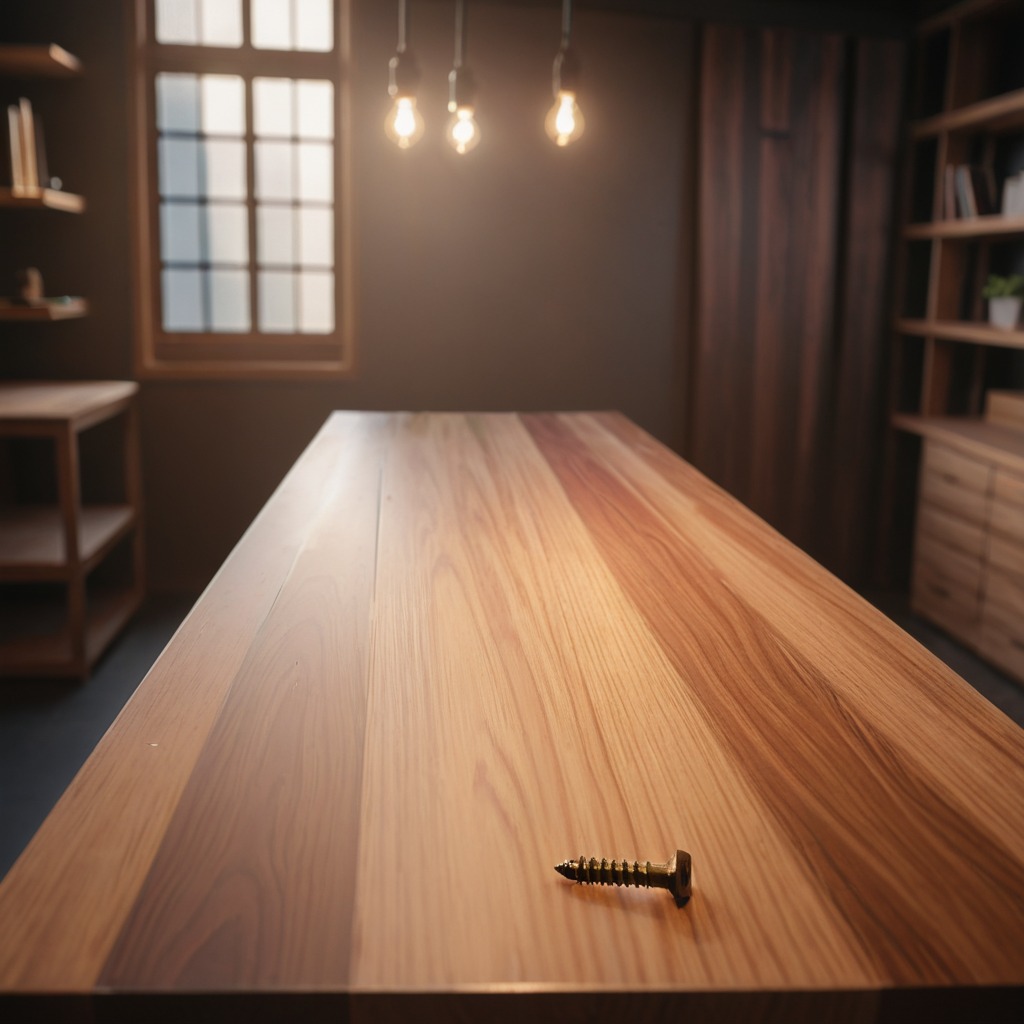
A metal screw is lying on the wooden table in a carpentry studio.